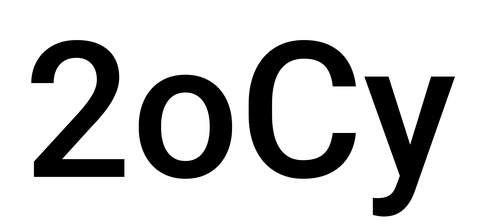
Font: Roboto_Medium